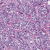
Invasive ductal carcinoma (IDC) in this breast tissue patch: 1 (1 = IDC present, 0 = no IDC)